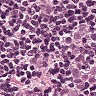
Metastatic tissue present: yes